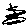
Label: zigzag